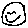
Label: smiley face